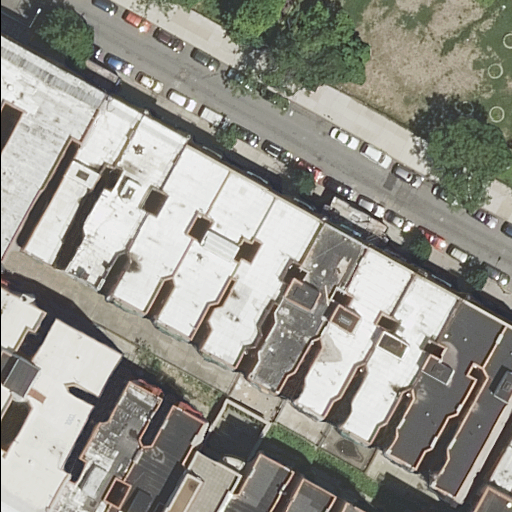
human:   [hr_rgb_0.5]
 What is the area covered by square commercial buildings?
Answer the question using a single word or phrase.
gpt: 0m2

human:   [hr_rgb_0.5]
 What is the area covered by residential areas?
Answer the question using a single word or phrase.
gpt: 0m2

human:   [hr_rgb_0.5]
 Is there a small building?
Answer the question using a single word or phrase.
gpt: yes

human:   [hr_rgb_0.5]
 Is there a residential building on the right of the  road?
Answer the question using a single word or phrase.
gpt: yes

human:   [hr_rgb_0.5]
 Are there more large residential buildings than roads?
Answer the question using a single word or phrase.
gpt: yes

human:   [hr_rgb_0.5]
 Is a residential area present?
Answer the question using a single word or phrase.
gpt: no

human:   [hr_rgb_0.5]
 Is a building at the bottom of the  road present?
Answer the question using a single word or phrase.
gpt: yes

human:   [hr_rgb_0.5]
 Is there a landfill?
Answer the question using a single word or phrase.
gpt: no

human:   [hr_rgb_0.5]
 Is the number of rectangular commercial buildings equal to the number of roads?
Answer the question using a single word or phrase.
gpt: no

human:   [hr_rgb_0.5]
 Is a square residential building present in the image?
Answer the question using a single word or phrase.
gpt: no

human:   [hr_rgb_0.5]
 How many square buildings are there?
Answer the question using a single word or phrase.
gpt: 0

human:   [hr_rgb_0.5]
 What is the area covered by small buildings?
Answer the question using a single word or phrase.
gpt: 176m2

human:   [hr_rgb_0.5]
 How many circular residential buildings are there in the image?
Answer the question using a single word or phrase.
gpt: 0

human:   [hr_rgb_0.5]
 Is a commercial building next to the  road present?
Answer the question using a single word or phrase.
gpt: no

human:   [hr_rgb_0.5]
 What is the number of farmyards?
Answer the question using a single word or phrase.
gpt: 0

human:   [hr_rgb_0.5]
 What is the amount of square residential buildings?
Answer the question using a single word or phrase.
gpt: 0

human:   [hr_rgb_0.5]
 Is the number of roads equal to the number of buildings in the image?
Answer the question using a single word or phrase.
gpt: no

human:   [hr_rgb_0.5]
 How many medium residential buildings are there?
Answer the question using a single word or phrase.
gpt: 11

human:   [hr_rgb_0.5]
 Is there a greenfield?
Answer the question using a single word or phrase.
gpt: no

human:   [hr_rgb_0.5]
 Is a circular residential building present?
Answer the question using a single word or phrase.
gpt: no

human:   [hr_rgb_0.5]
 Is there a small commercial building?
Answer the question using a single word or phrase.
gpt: no

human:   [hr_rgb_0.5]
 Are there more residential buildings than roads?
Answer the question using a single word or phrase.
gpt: yes

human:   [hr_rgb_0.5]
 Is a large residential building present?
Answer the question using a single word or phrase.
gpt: yes

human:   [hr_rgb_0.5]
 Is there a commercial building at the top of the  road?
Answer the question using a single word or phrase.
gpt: no

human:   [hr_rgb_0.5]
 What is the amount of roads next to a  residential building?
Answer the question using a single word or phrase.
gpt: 1

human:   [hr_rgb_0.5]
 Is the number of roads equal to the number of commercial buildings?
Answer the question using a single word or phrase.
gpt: no

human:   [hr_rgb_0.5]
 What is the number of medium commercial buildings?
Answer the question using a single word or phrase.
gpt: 0

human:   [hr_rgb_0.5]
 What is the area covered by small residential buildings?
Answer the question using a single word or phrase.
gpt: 176m2

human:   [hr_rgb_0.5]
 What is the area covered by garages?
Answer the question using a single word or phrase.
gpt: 0m2

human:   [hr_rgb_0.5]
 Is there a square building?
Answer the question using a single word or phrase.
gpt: no

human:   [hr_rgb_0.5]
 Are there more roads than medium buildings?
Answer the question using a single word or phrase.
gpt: no

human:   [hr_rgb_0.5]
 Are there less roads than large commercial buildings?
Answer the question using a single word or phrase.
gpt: no

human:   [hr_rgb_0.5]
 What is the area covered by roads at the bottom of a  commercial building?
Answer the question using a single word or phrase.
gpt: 0m2

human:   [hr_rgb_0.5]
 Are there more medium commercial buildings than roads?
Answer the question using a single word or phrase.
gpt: no

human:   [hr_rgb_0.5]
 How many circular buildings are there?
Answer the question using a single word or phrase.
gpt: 0

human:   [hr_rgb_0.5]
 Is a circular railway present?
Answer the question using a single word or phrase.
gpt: no